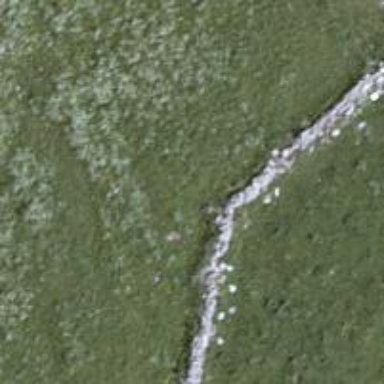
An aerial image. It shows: Wall barrier.